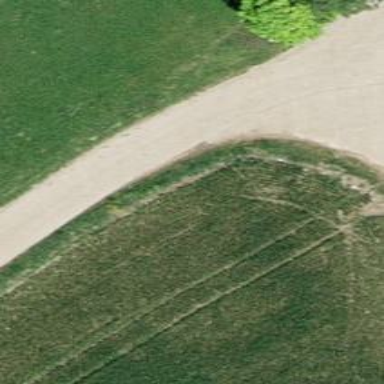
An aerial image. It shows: Track with grade2 tracktype.